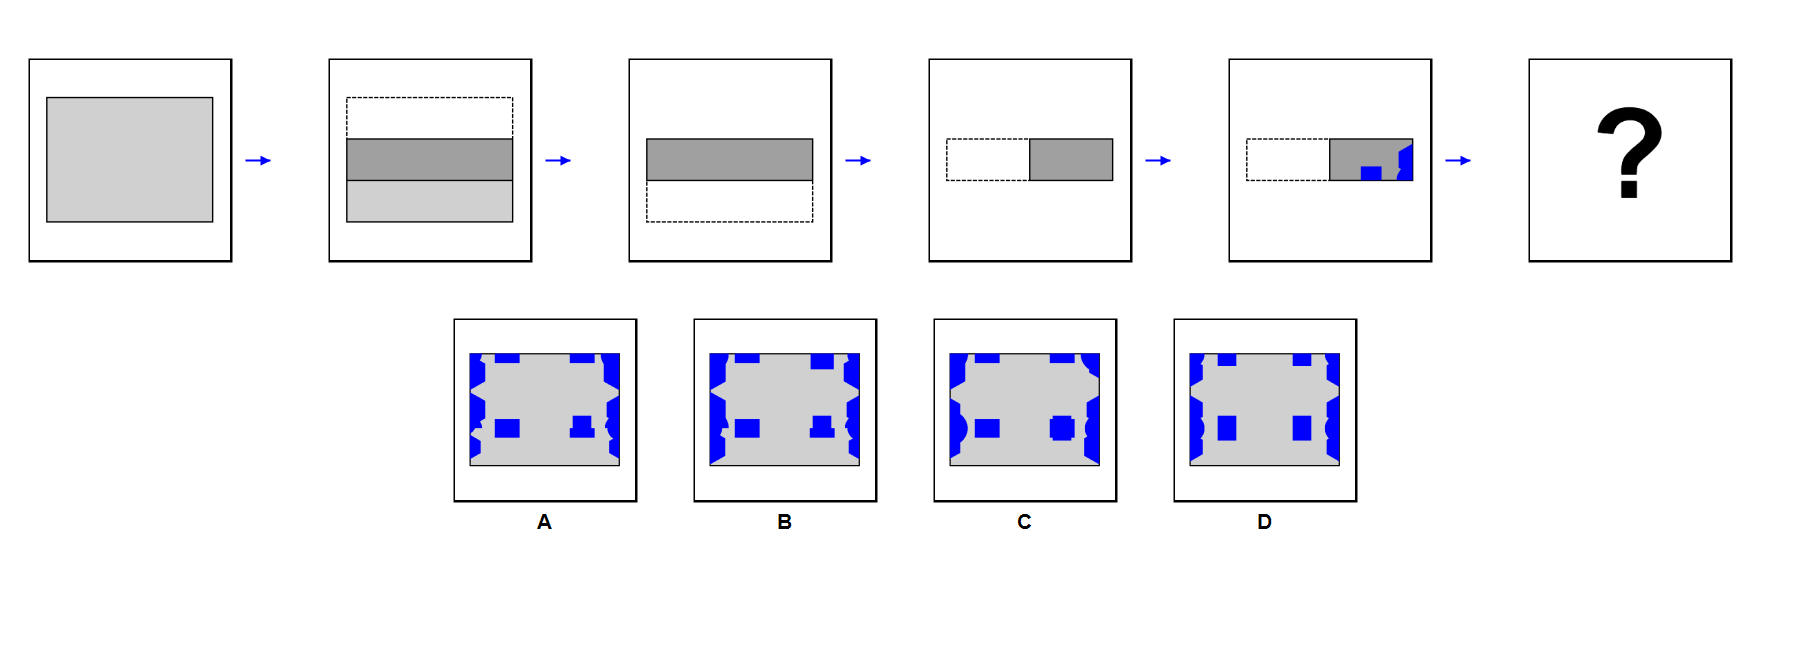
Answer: D